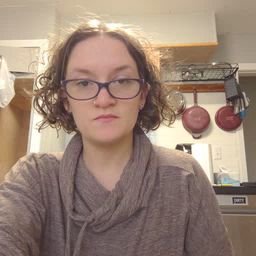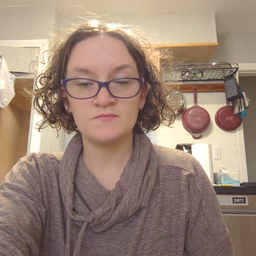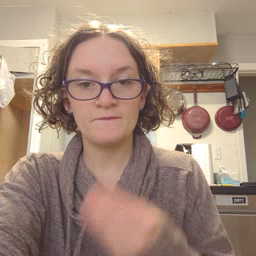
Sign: food